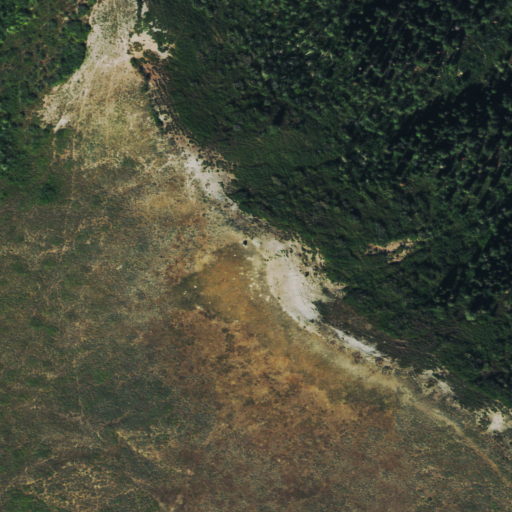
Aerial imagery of mountain in Colorado named Horse Mountain containing shrub, deciduous forest, and evergreen forest